Interaction volume radius: 5 \u00c5
Interaction volume height: 20 \u00c5
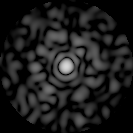
Disorder parameter: 0.7738